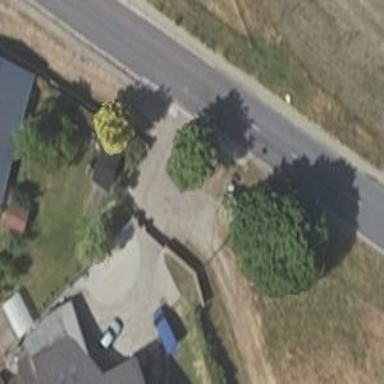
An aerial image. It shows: Asphalt driveway for service vehicles.